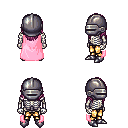
a pixel art fantasy rpg character, male body template, skeleton, pink cape, gold greaves, pink long hairstyle, metal helm, metal boots, four views (front, back, left, right), 2x2 character sprite sheet, small pixel art, hard edges, no anti-aliasing